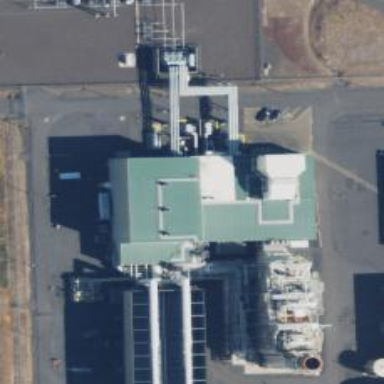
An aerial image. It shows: Gas-powered generator using steam turbine.